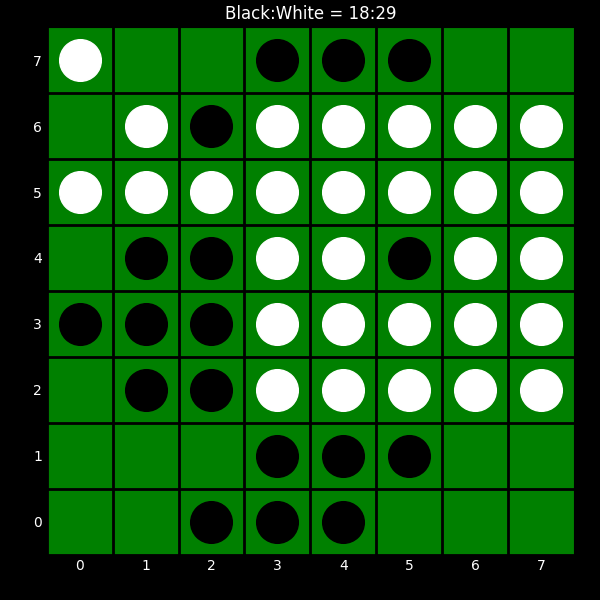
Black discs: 18
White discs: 29